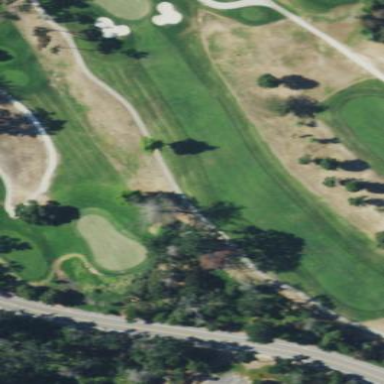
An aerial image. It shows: Scenic golf fairway.